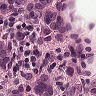
Metastatic tissue present: yes